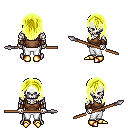
a pixel art fantasy rpg character, male body template, skeleton, brown pirate shirt, white pants, gold long hairstyle, cloth bracers, gold boots, spear, four views (front, back, left, right), 2x2 character sprite sheet, small pixel art, hard edges, no anti-aliasing